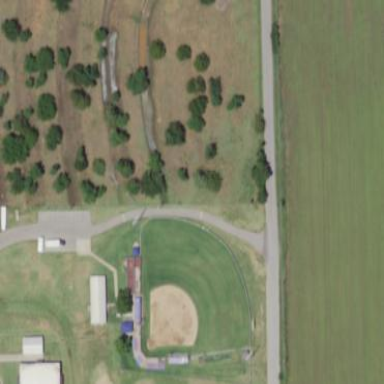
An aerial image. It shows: Baseball pitch for leisure land.